Field crop: maize
Growth stage: 2
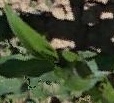
Species: maize